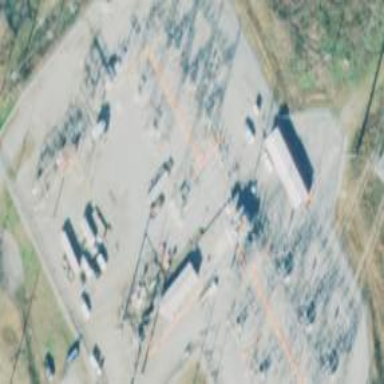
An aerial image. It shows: Fence surrounds transmission level power substation.